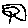
Label: tree